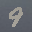
Label: 9